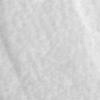
Label: no_change